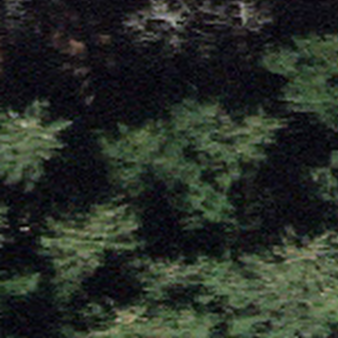
Label: other